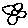
Label: flower